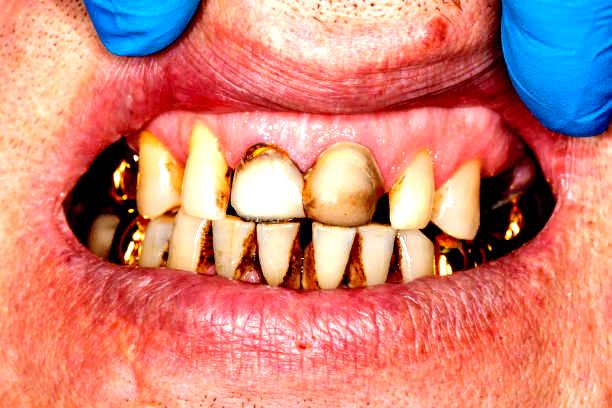
Condition: Gingivitis